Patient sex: M
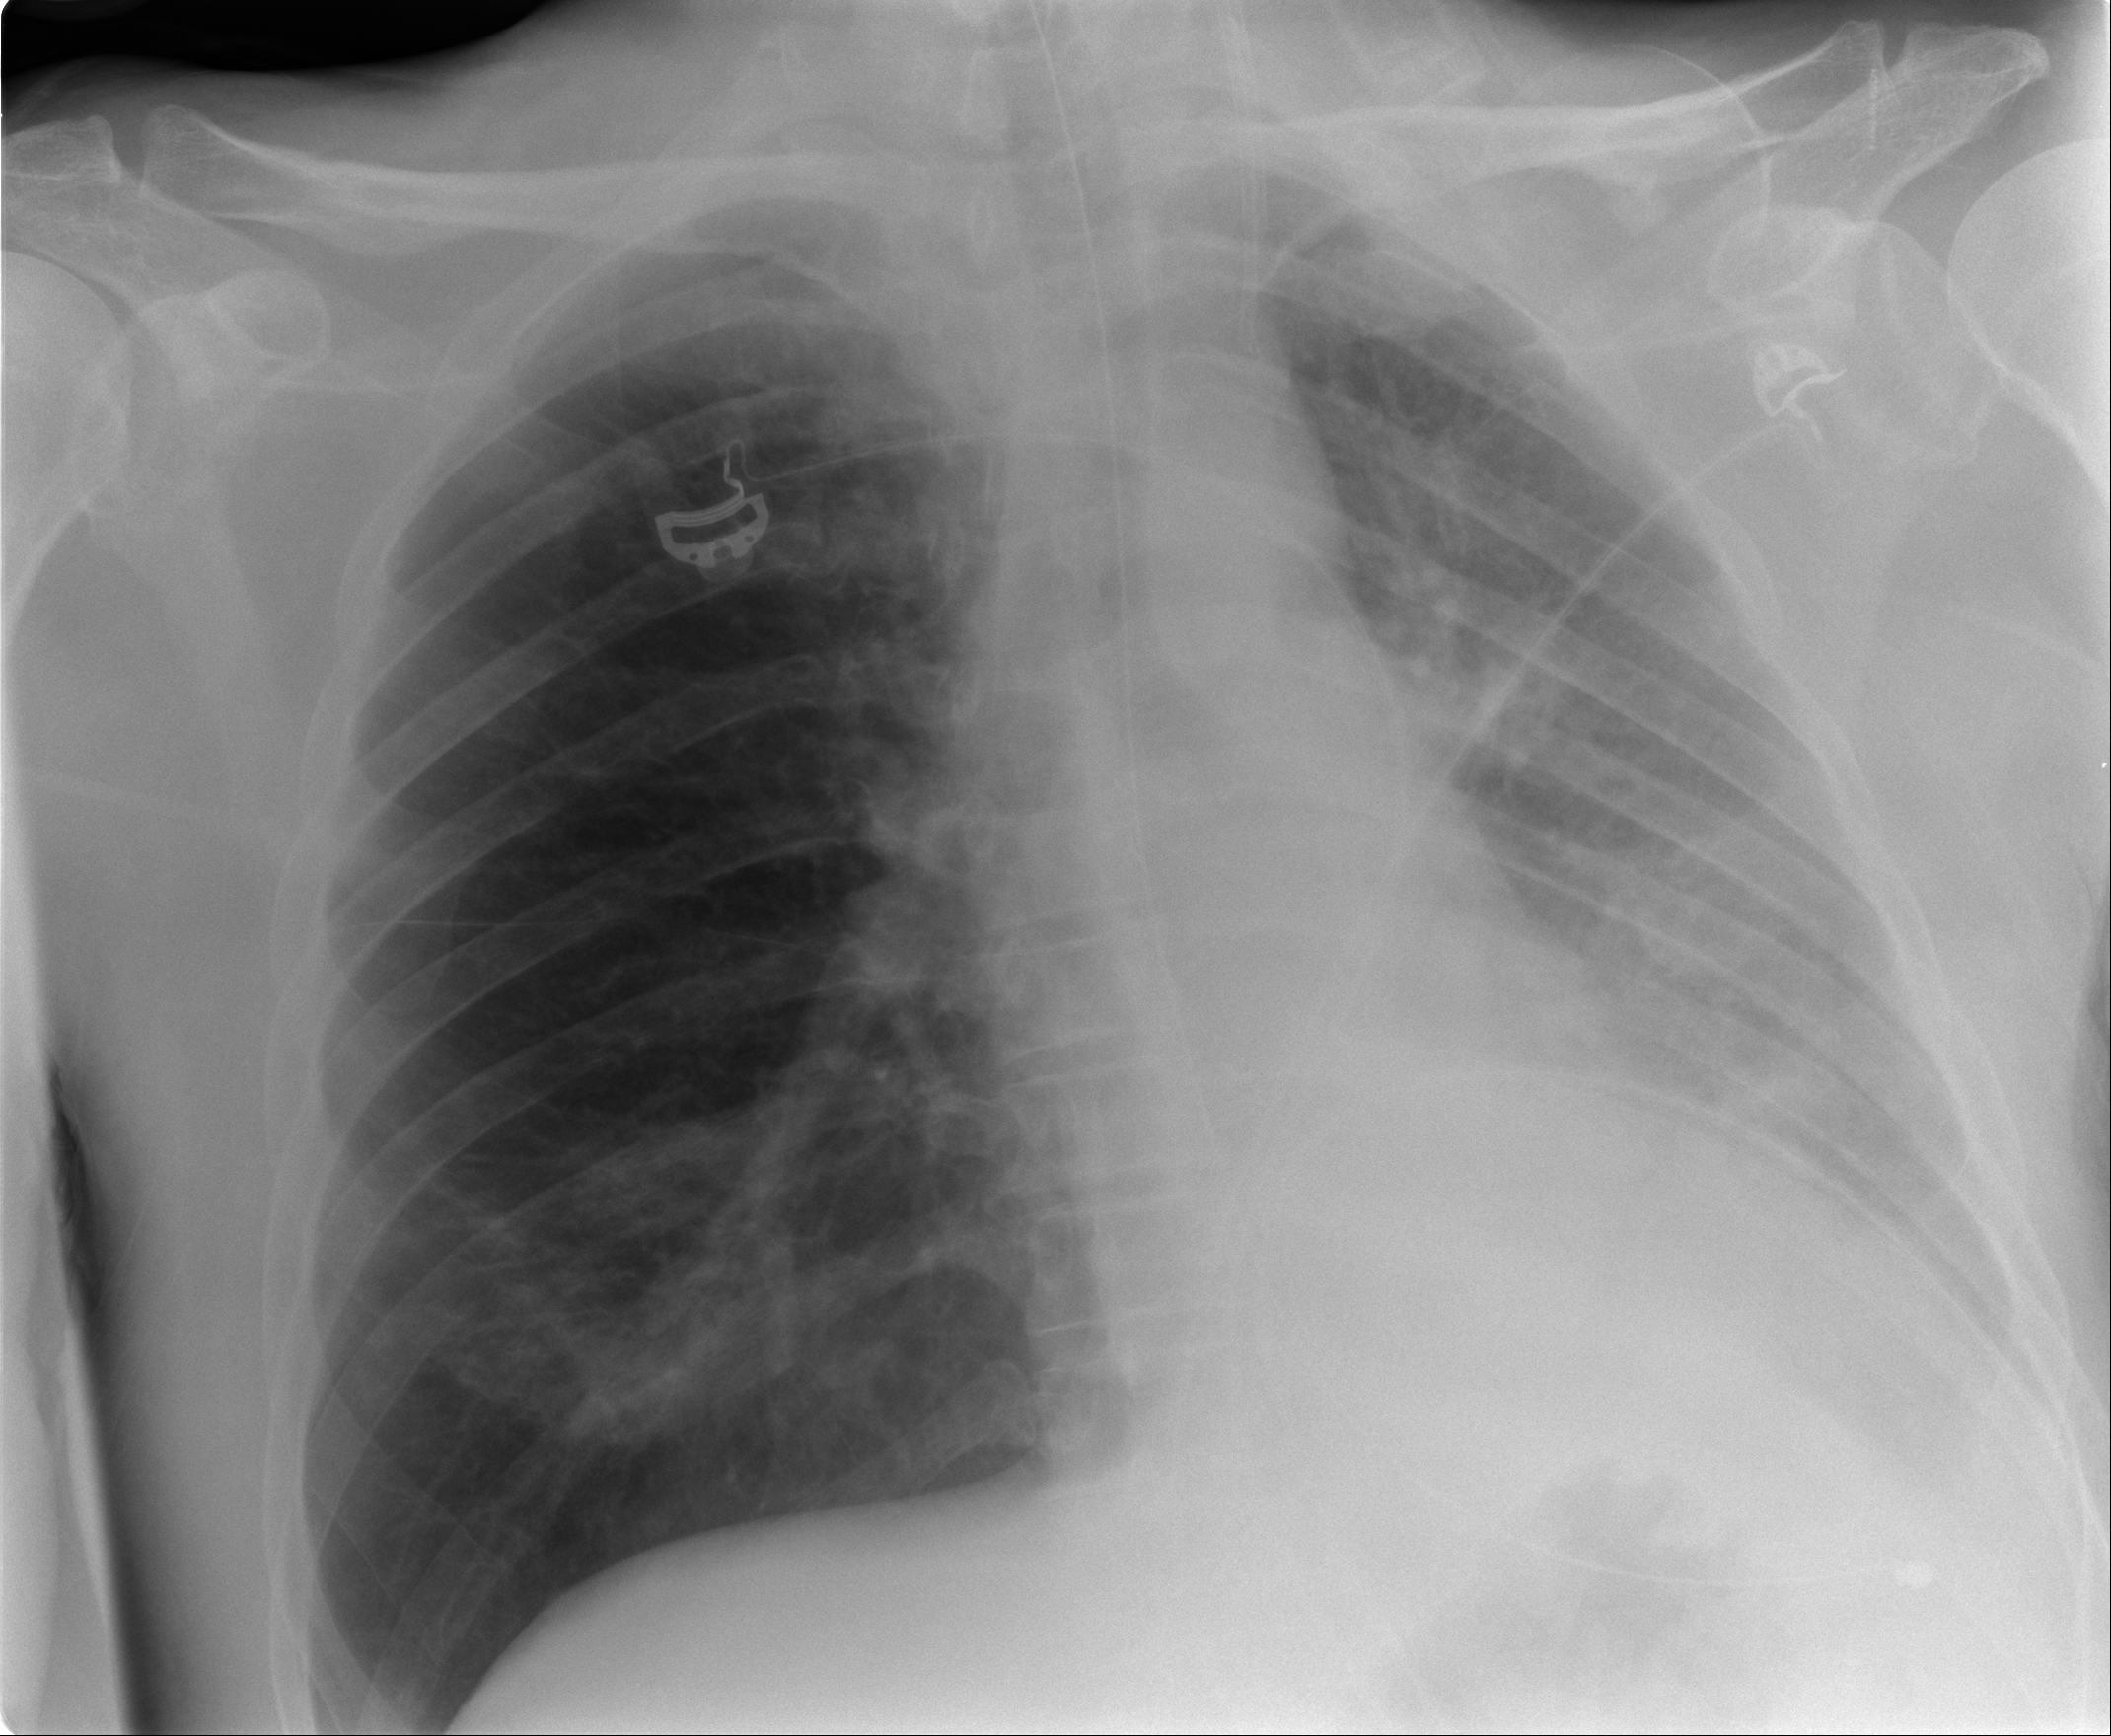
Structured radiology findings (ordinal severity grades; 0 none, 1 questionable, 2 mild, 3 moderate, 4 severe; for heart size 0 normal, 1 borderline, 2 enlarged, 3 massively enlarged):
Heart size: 0
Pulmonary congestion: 0
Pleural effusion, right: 0
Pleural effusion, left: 2
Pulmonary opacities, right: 0
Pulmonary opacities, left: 0
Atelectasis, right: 2
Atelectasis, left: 2